Question: i'm trying draw background line of UITextView,
here is the code i used to draw those lines
'''
CGContextBeginPath(context);
CGContextSetStrokeColorWithColor(context, self.horizontalLineColor.CGColor);
CGContextSetLineWidth(context, kDashedBorderWidth);
CGContextSetLineDash(context, 0, kDashedLinesLength, kDashedCount) ;
CGFloat baseOffset = 9.0f + self.font.descender;
CGFloat boundsX = self.bounds.origin.x;
CGFloat boundsWidth = self.bounds.size.width;
NSInteger firstVisibleLine = MAX(1, (self.contentOffset.y / self.font.lineHeight));
NSInteger lastVisibleLine = ceilf((self.contentOffset.y + self.bounds.size.height) / self.font.lineHeight);
for (NSInteger line = firstVisibleLine; line <= lastVisibleLine; ++line)
{
CGFloat linePointY = (baseOffset + (self.font.lineHeight * (float)line));
CGContextMoveToPoint(context, boundsX, linePointY);
CGContextAddLineToPoint(context, boundsWidth, linePointY);
}
CGContextClosePath(context);
CGContextStrokePath(context);
'''
And the result is shown in the picture

It seem like the it get the first line correctly but the following lines are not aligned with the text.
What did i probably miss here? Is there anything to do with localization setting?
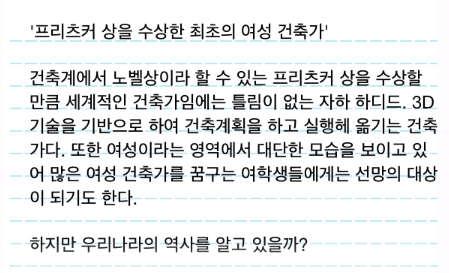
Answer: after few experiments, i figured out that the 'lineHeight' in fact is a bit smaller than the real height, about 1points size.
Here is working version
'''
CGFloat baseOffset = 7.0f + self.font.descender;
// ....
for (NSInteger line = firstVisibleLine; line <= lastVisibleLine; ++line)
{
CGFloat linePointY = (baseOffset + ((self.font.lineHeight + 1.0f) * (float)line));
CGContextMoveToPoint(context, boundsX, linePointY);
CGContextAddLineToPoint(context, boundsWidth, linePointY);
}
'''
There are two magic numbers i think you need to find out if you implement your own version : the '7.0f' and '1.0f'
it is just a work around, i would love to know a better way to achieve this.